Question: I am using listview in vsreport virtual mode, have two columns and after I populate the list, select one row, and then select some other row there's an artifact left on a previously selected row, see image below. How to fix this?
and this is my code that gets the data from an array
'''
procedure TForm1.ListView1Data(Sender: TObject; Item: TListItem);
begin
Item.Caption := FloatToStr(Item.Index + 1);
Item.SubItems.Add(FloatToStr(a[Item.Index]));
end;
'''
When I hover the mouse, the artifacts dissapear.
Thanks
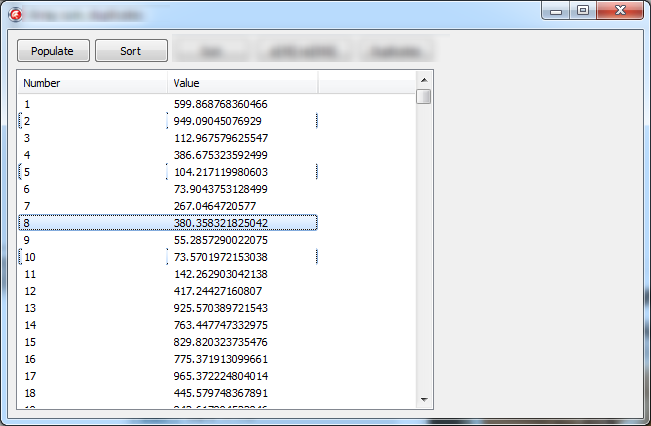
Answer: Setting the listview's DoubleBuffered property to true solves the artifacts problem.